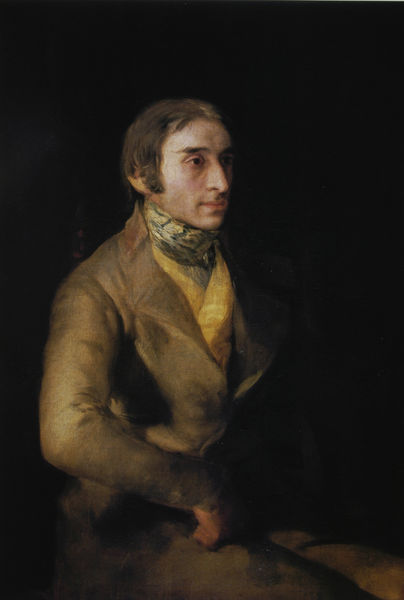
Titel: Manuel Silvela
Künstler: Francisco José Goya Lucientes
Standort: Madrid
Institution: Museo del Prado
Schlagwörter: dunkel, gemälde, hand, kopf, mann, schatten, weiß, gelb, grün, ocker, sitzen, braun, frisur, haar, hell, hintergrund, licht, mund, nase, ohr, orange, profil, schwarz, stirn, stuhl, blick, schal, tuch, beige, anzug, hemd, hose, jacke, jung, arm, augen, falten, gesicht, kragen, trauer, bildnis, herr, portrait, porträt, öl, auge, dunkelheit, haare, mantel, sitzend, kinn, lippen, rechts, rosa, scheitel, seide, traurig, vornehm, düster, man, haltung, beleuchtung, chair, oil, white, frack, black, collar, dark, face, gold, green, hair, nose, old, painting, seated, sitting, yellow, krawatte, streng, halstuch, sitzt, looking, picture, brown, edel, knie, schenkel, fein, jackett, revers, schick, weste, satin, gemustert, belichtung, groß, mundwinkel, dreiviertel, koteletten, kunst, kotletten, kravatte, profile, veste, halbprofil, geblümt, blickrichtung, portät, glove, zugeknöpft, background, ear, head, einstecktuch, eyes, male, suit, light, side, drawing, shawl, color, shadow, chin, coat, mouth, scarf, jacket, jahrhundert, blazer, cloak, clothes, neck, pose, vest, art, pants, eye, legs, brush, figure, lips, part, colour, paint, lid, seidenschal, cheek, darkness, kottletten, trousers, forehead, shirt, stuhk, zinken, barroque, adrett, große augen, brauner mantel, distant, mystery, gelbes tuch, arm ain seite gestützt, hoher stehkragen, brows, 2, tenebrism, 3, 1, 4, browm, scientist, priviledge, sitztender mann, adfrett, dark eyes, garments, posing, stoic, smart, brownhair, nose man, vidicci de santorino, photoshoot, scearf, singular, musk, low light